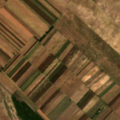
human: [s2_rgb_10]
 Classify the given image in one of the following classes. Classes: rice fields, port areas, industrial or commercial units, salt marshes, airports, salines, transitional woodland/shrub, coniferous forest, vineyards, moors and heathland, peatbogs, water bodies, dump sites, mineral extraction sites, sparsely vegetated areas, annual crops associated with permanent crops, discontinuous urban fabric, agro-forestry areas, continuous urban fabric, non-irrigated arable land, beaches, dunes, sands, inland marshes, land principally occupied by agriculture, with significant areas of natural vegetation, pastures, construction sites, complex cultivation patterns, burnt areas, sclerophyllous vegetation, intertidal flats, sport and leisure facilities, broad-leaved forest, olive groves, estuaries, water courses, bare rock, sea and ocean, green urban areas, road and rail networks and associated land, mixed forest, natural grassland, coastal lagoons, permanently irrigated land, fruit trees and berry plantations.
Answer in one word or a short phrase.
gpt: non-irrigated arable land